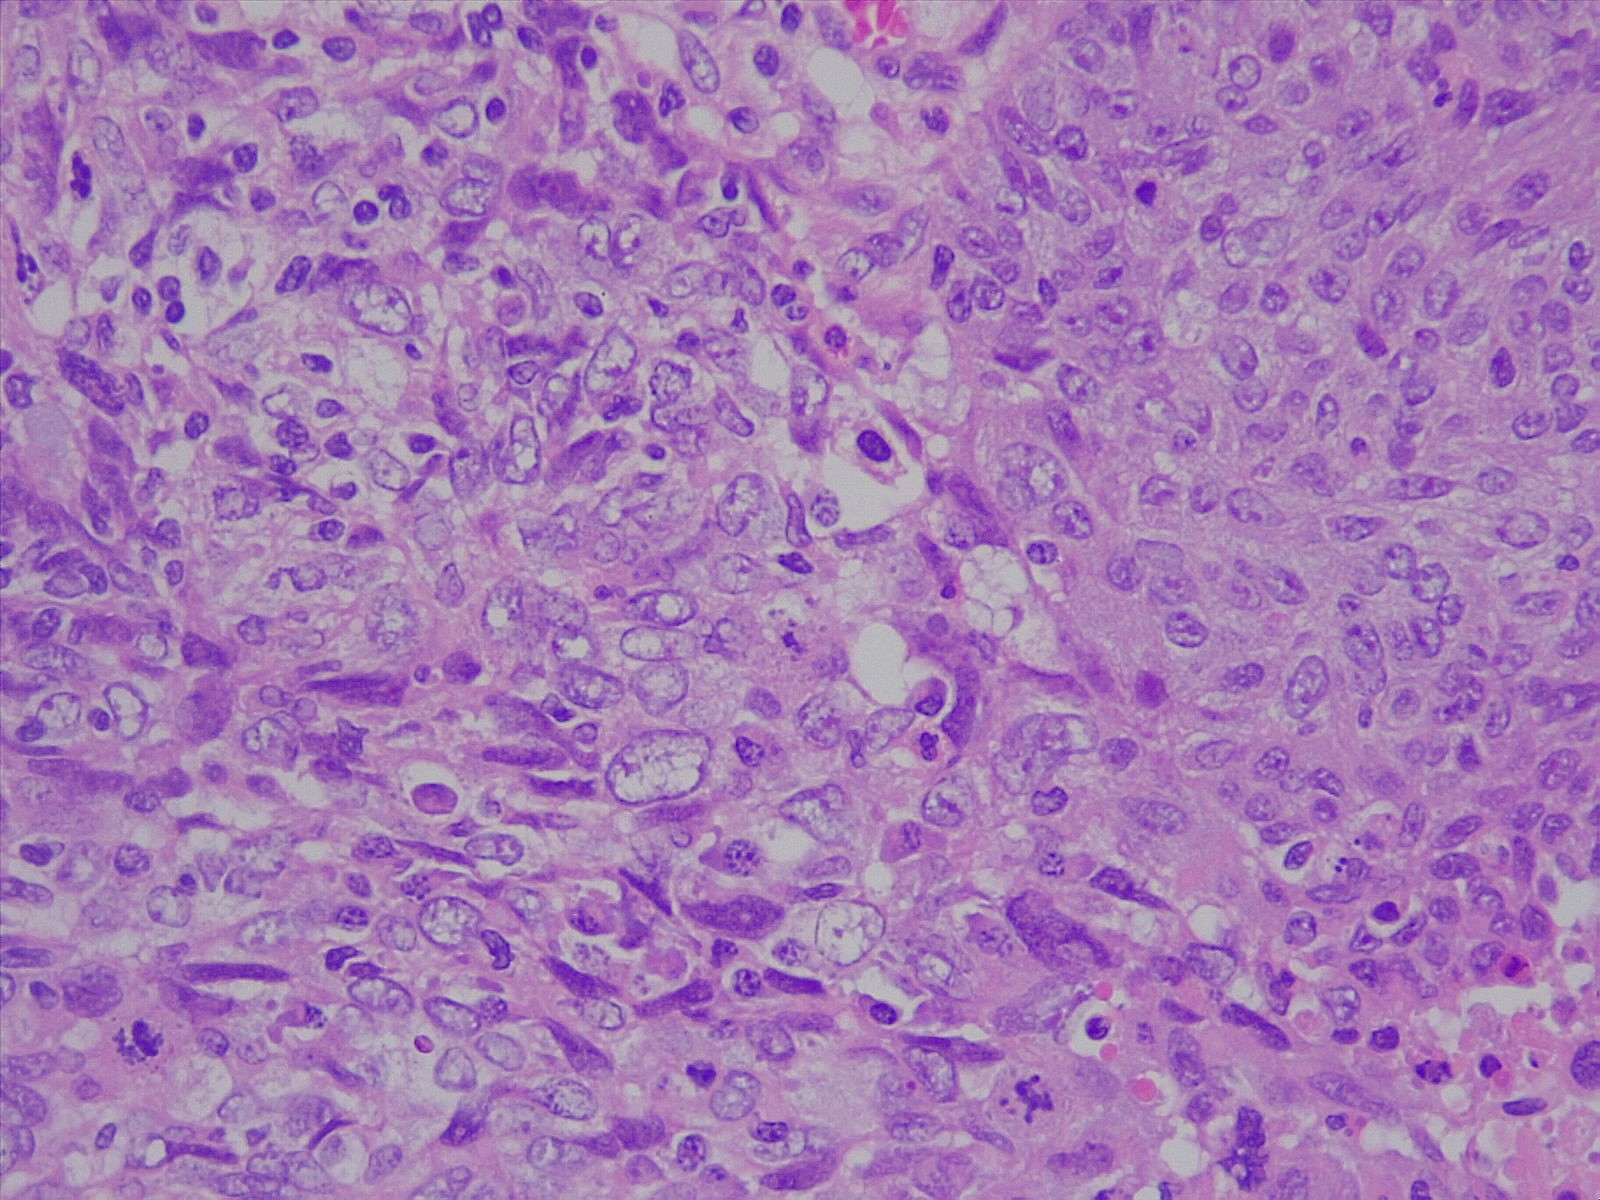
Label: lung squamous cell carcinoma, poorly differentiated